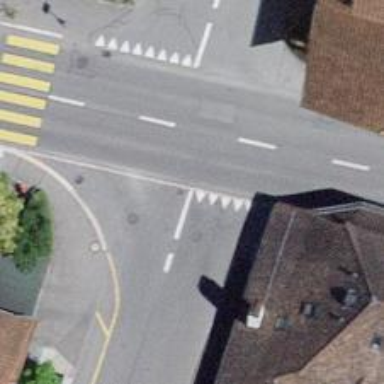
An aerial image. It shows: Road with "give way" sign.